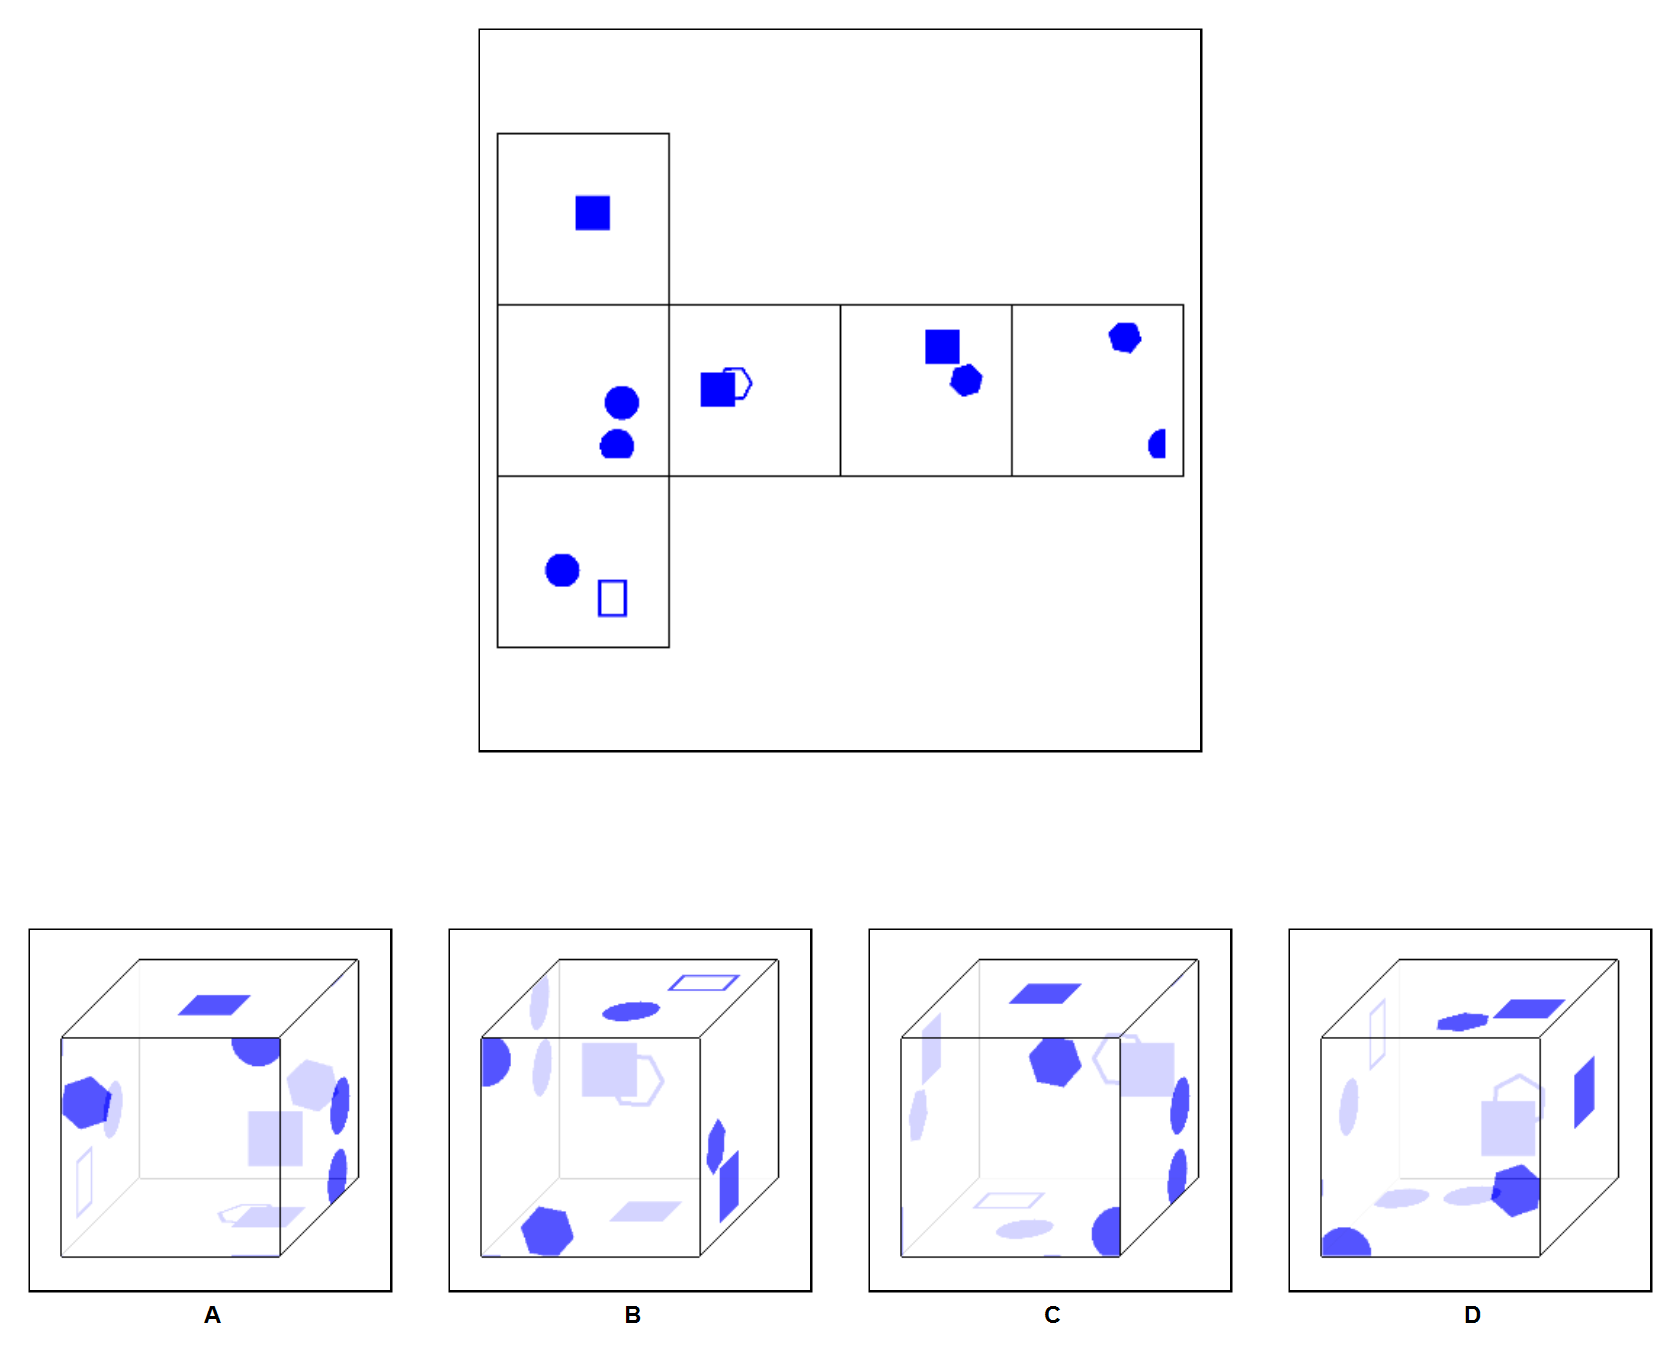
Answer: A